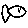
Label: fish